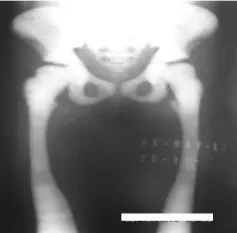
X-rays and computed tomography scan image of the patient showing bone thickening. Diffuse thickening of pelvic, and ,lower limb bones.
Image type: radiology (x_ray)